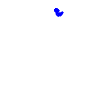
Particle: electron